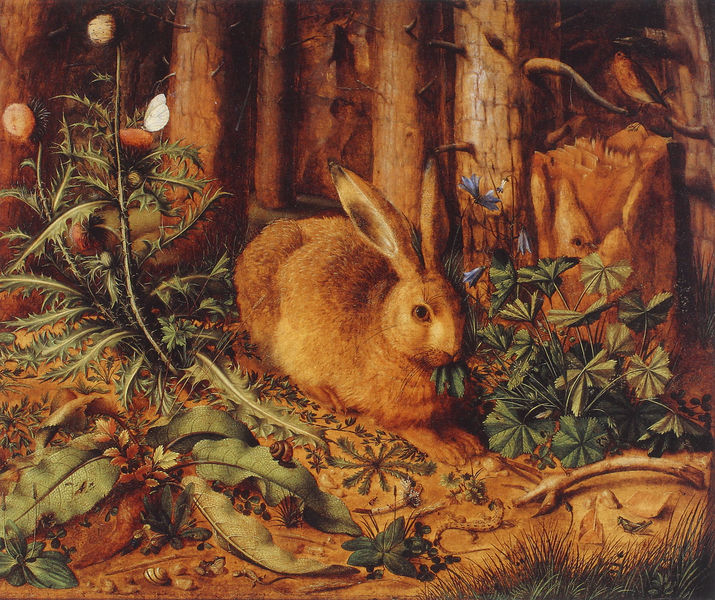
Titel: Hase im Wald
Künstler: Hans Hoffmann
Institution: Privatbesitz
Schlagwörter: baum, blau, blätter, gemälde, vogel, bäume, sand, blumen, braun, haar, holz, ohr, zeichnung, blüte, blüten, gras, tier, natur, zweige, pflanze, pflanzen, sanft, wald, hase, stillleben, löwenzahn, stämme, essen, nahrung, wurzel, distel, insekten, schmetterling, kaninchen, tree, waldboden, fressen, grass, dürer, schnecke, schnecken, bird, roots, falter, dirt, glockenblume, stump, ears, teichnung, leaf, eat, shell, butterfly, frauenmantel, sechzehntes jahrhundert, brennessel, bark, moth, bunny, weed, breitwegerich, clover, schrecke, pimpernelle